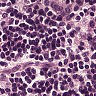
Metastatic tissue present: no